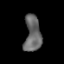
Tissue: lung
Cell type: Endothelial cells
Senescence score: 0.6199
Nuclear area (px): 583
Mean DAPI intensity: 103.467